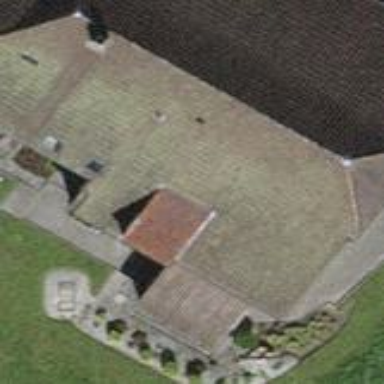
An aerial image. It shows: Farm building.